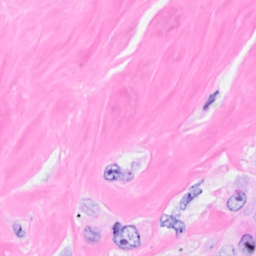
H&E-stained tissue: Breast